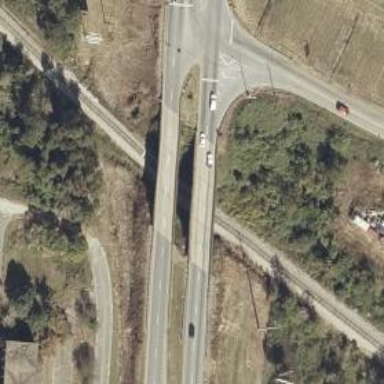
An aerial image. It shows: Trunk highway bridge with dual carriageway.